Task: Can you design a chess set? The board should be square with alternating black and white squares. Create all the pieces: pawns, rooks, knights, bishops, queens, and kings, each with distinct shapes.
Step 736:
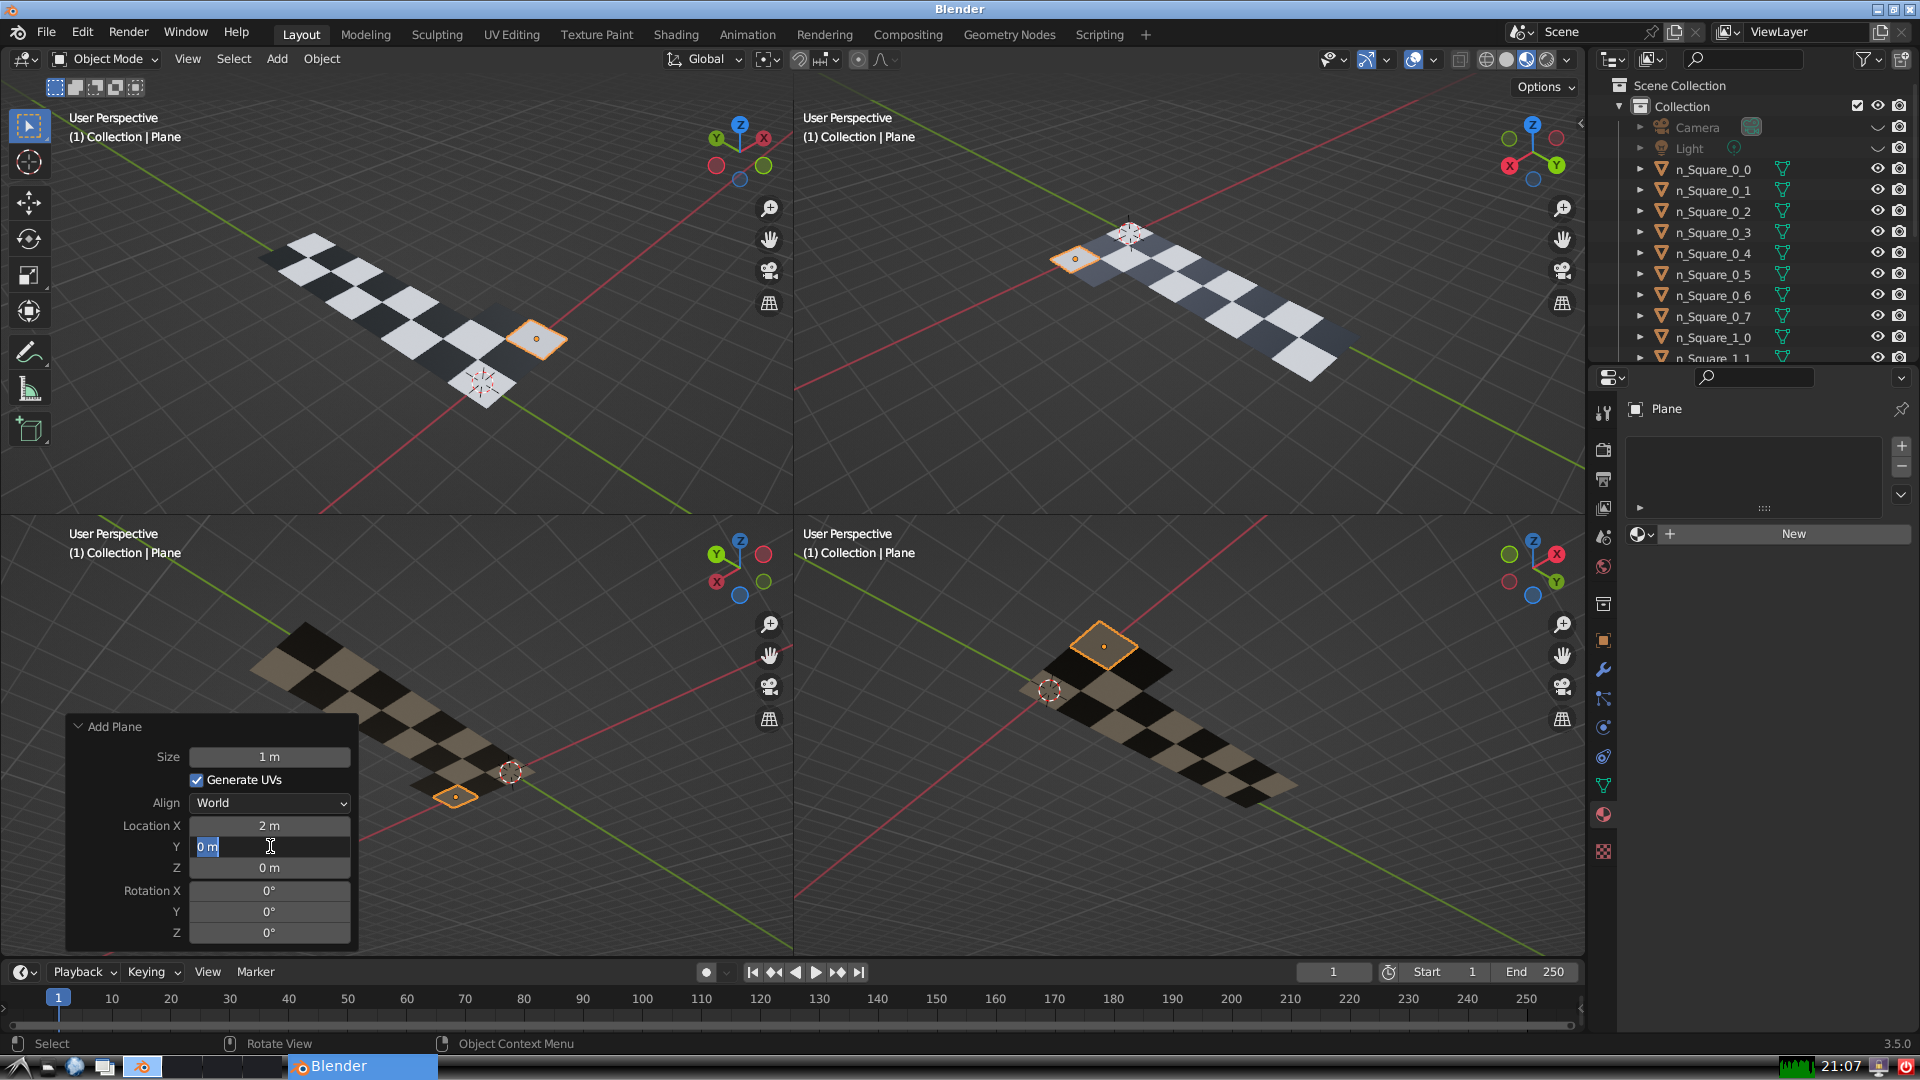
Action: input_text: 2.0